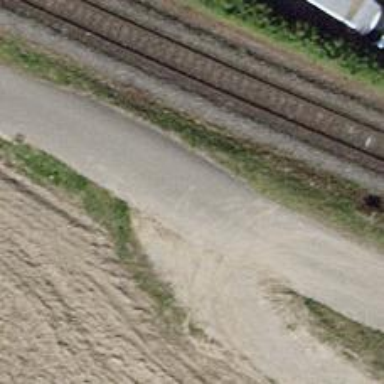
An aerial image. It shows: Unclassified road with asphalt surface.